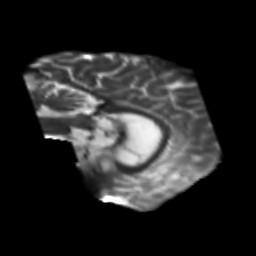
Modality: T2w
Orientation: sagittal
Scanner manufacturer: siemens
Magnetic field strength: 3 T
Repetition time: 6.8 s
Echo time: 0.093 s